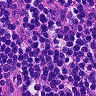
Metastatic tissue present: no